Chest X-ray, AP view. Patient: 41 years old, sex M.
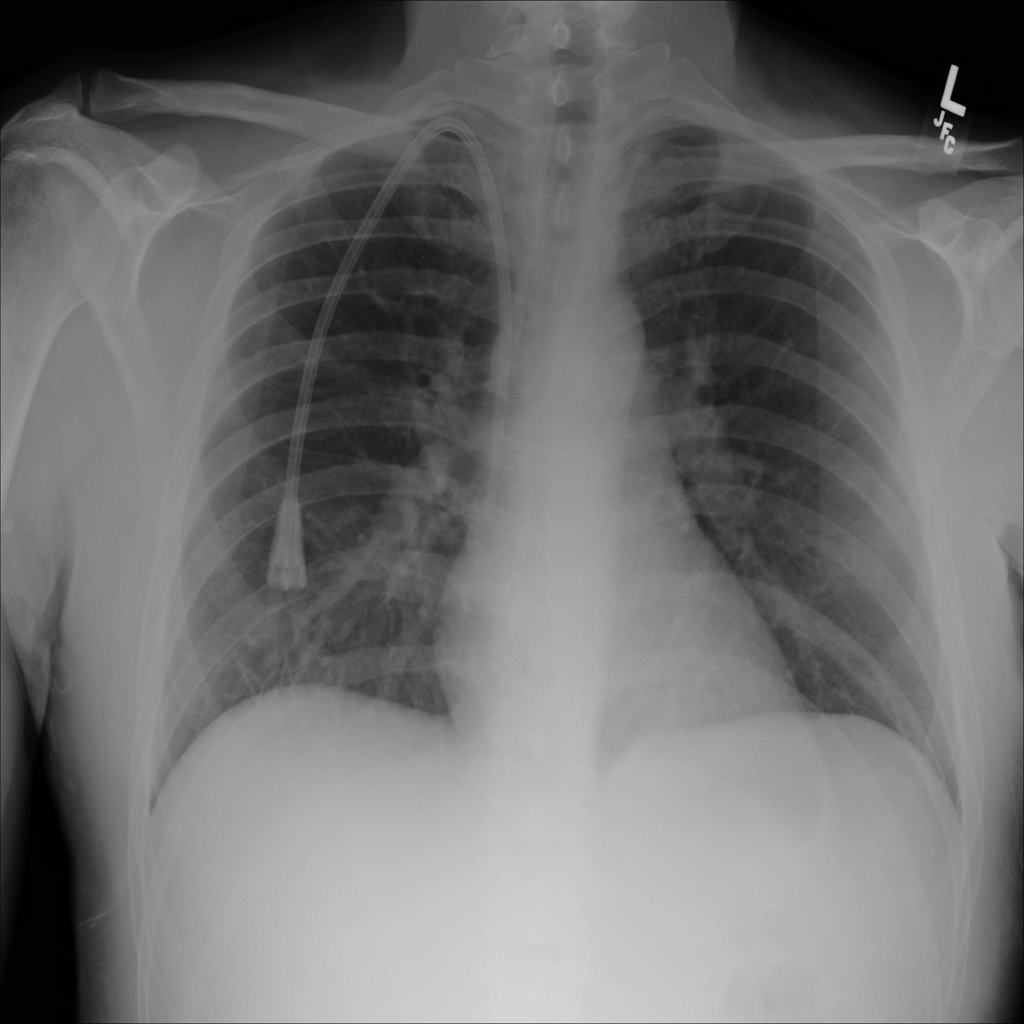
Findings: No Finding